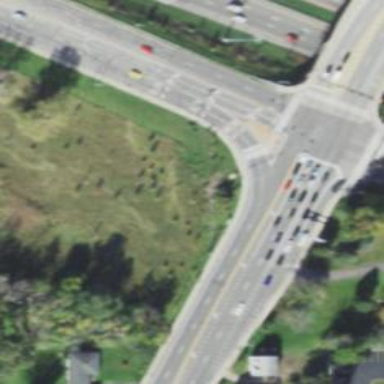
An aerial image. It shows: Marked crossing on the road.